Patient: sex F, age 57
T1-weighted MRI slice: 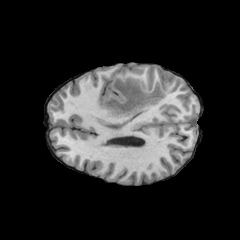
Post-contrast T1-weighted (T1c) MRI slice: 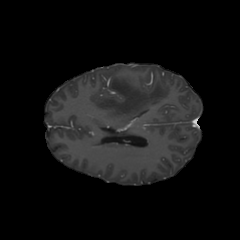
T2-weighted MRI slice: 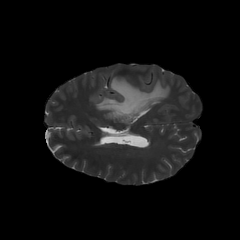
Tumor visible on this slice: yes
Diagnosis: Glioblastoma, IDH-wildtype
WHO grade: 4